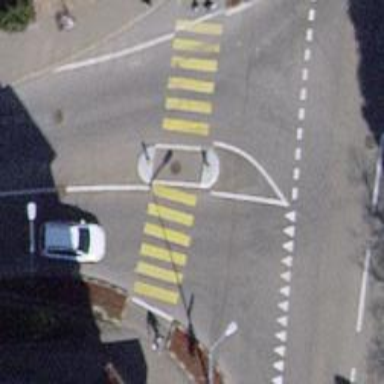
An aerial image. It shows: Zebra crossing with crossing island.